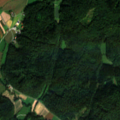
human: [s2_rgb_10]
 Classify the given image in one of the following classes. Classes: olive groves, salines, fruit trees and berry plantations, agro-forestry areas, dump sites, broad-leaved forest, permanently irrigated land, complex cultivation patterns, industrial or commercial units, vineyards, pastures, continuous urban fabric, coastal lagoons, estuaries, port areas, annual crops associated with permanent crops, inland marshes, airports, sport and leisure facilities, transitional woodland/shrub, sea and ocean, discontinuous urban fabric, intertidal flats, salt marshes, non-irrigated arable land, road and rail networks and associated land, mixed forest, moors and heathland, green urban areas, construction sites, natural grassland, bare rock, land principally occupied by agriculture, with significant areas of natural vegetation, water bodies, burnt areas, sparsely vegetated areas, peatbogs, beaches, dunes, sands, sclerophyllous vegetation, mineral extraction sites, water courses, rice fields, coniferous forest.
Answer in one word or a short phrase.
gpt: non-irrigated arable land, complex cultivation patterns, broad-leaved forest